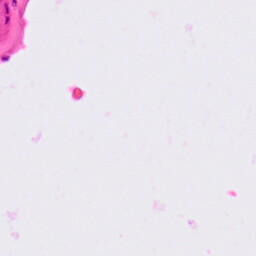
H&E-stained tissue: Lung